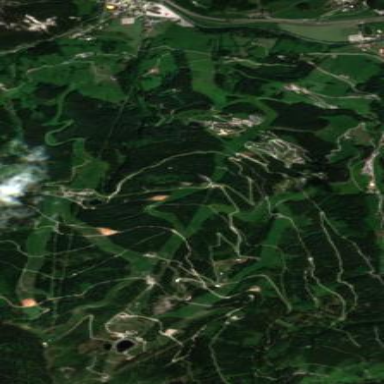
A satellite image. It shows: Area designated for winter sports.